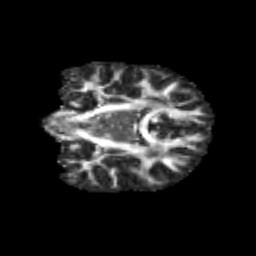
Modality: FA
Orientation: coronal
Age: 10
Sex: female
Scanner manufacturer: siemens
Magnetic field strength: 3 T
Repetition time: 3.8 s
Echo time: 0.07 s